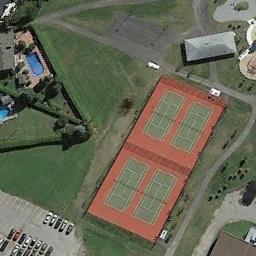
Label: tennis_court